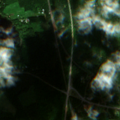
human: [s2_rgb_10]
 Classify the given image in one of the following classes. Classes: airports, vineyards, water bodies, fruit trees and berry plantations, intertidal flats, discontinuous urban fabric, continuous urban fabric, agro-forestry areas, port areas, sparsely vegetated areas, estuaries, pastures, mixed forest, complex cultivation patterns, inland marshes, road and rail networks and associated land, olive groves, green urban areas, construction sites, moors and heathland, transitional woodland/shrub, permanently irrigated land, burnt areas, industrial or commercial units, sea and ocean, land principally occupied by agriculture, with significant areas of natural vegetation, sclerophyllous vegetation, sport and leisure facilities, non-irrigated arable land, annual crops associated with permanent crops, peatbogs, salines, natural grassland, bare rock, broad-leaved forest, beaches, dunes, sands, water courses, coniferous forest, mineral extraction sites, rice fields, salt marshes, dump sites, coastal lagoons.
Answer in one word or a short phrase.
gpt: coniferous forest, mixed forest, transitional woodland/shrub